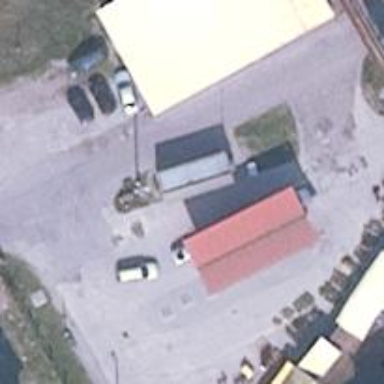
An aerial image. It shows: Fuel station.